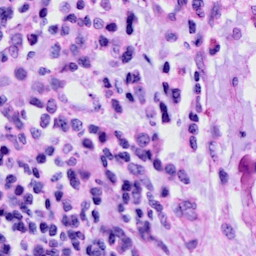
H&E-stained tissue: Cervix